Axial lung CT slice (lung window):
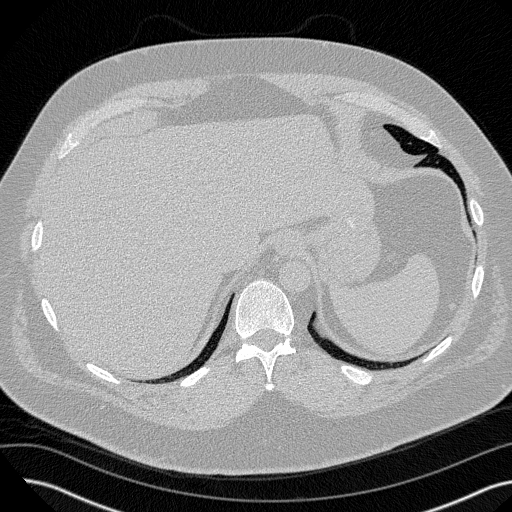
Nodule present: no